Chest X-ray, PA view. Patient: 75 years old, sex M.
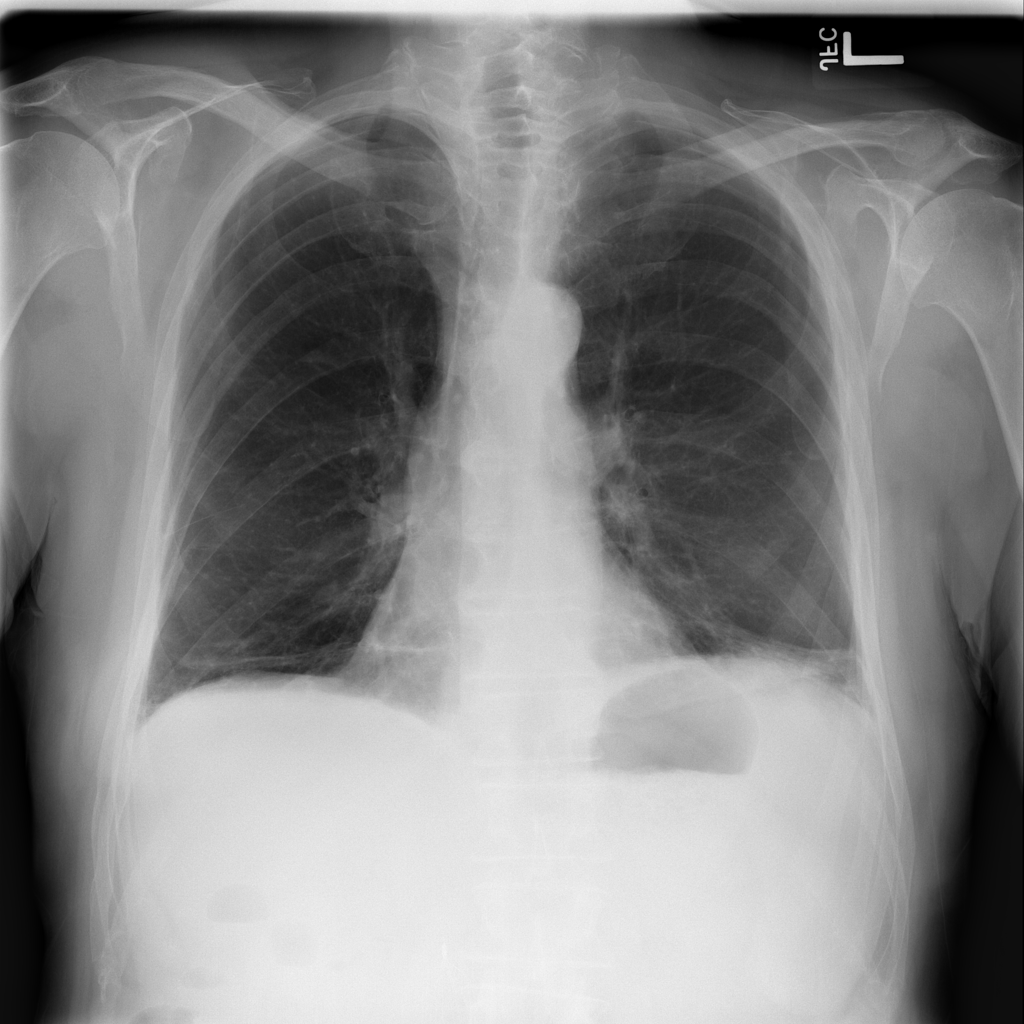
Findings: Atelectasis